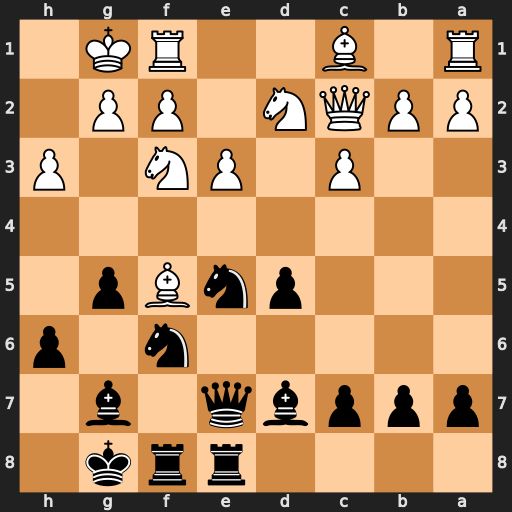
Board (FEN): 4rrk1/pppbq1b1/5n1p/3pnBp1/8/2P1PN1P/PPQN1PP1/R1B2RK1
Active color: b
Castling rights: -
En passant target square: -
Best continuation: Bxf5 Qxf5 Ne4 Qxe5 Bxe5